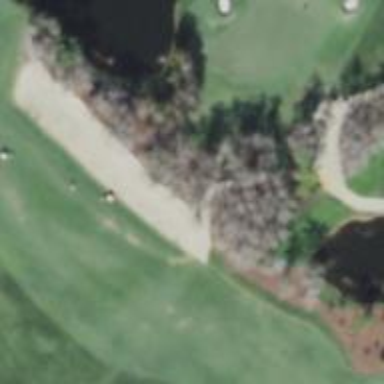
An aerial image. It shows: Sand bunker on golf course.